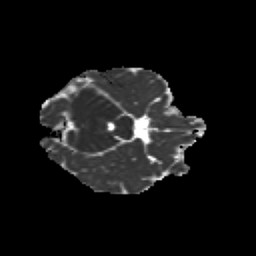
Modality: MD
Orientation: axial
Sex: female
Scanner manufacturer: siemens
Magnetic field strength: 3 T
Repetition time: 5 s
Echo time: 0.071 s